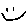
Label: smiley face